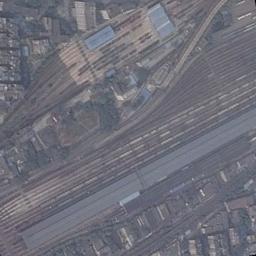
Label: railway_station